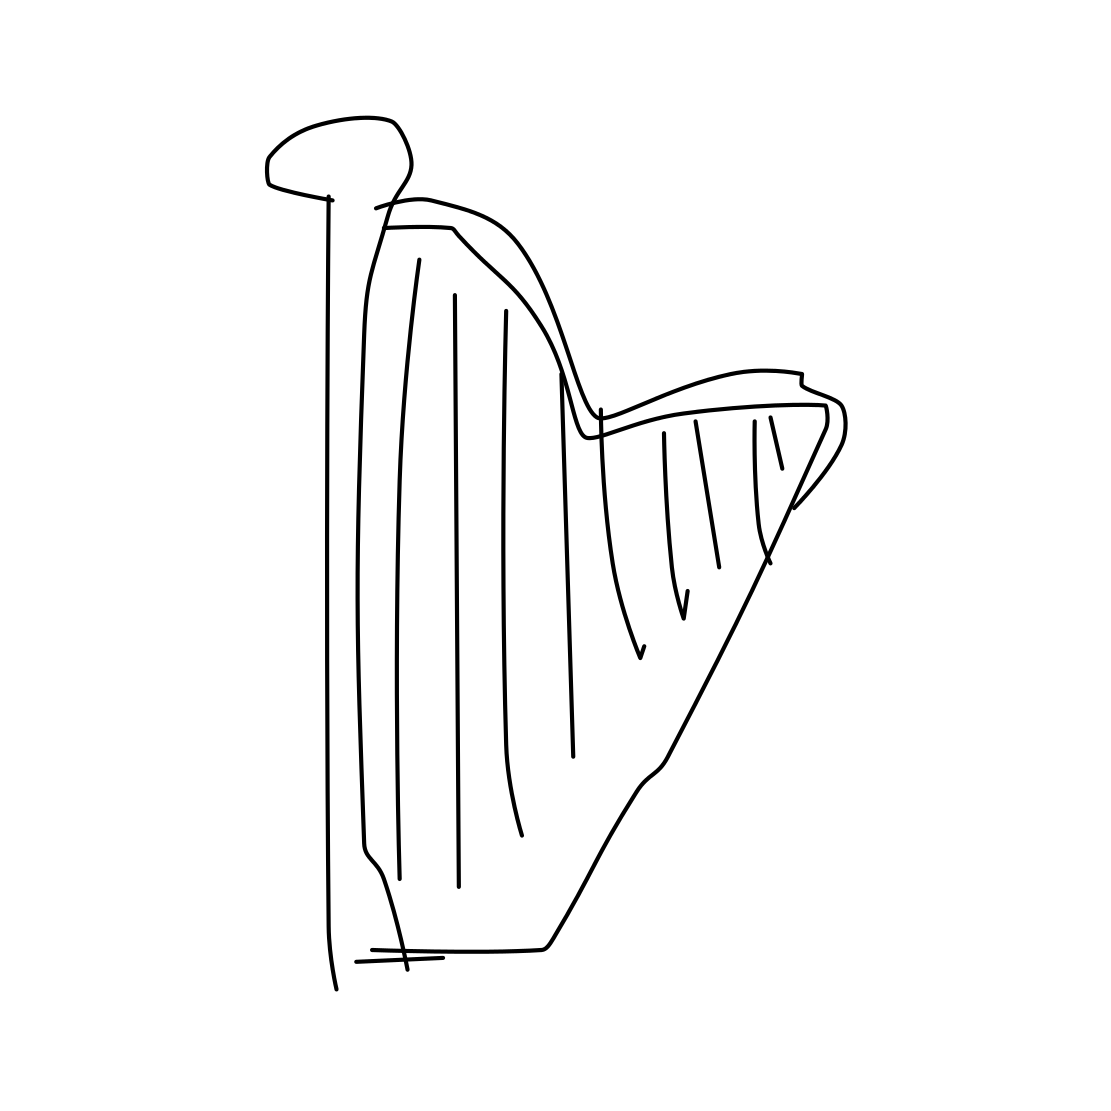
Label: harp